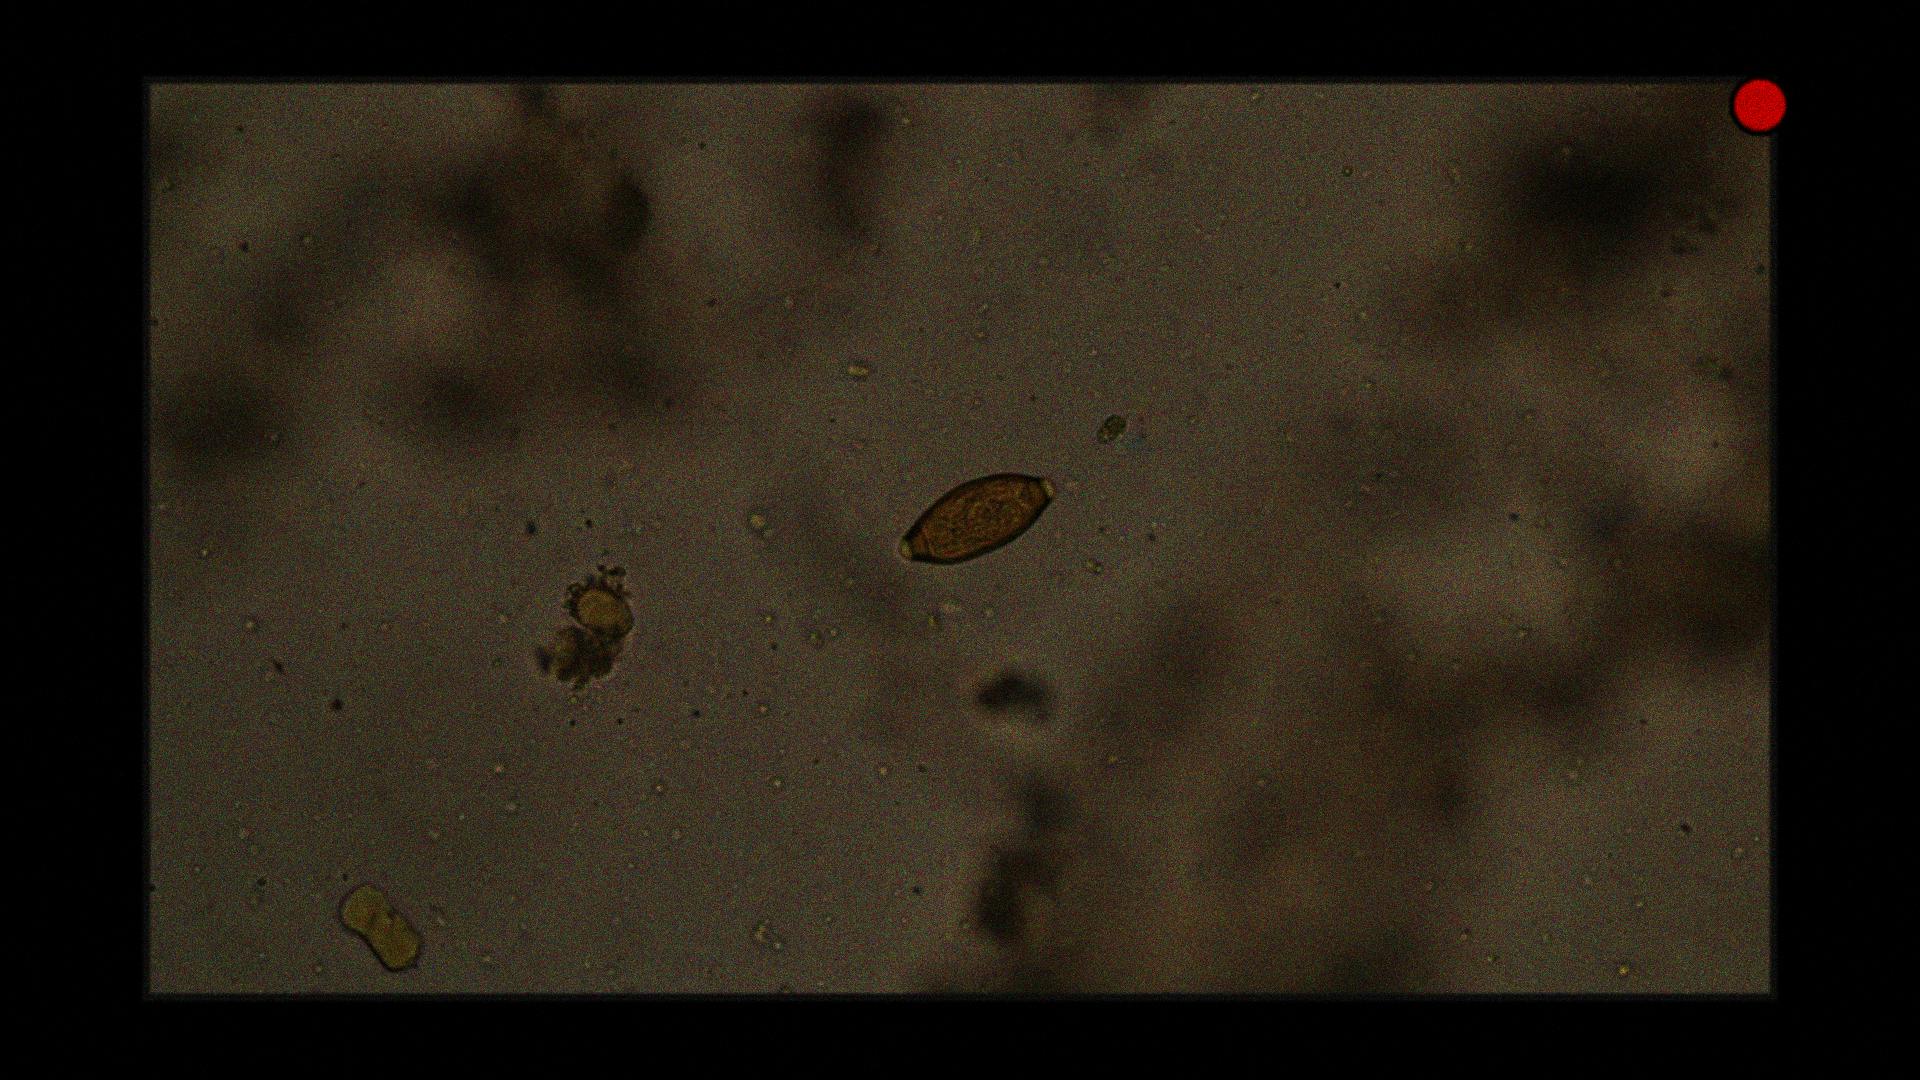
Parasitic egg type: Trichuris trichiura